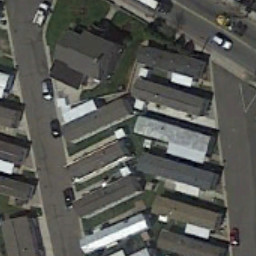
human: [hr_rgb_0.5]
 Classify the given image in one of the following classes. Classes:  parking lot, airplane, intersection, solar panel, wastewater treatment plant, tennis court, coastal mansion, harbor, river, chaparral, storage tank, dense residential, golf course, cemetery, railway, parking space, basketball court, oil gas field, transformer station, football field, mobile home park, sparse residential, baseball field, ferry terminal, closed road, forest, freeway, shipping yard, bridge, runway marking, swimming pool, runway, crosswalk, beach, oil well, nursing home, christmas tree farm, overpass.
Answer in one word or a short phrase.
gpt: mobile home park